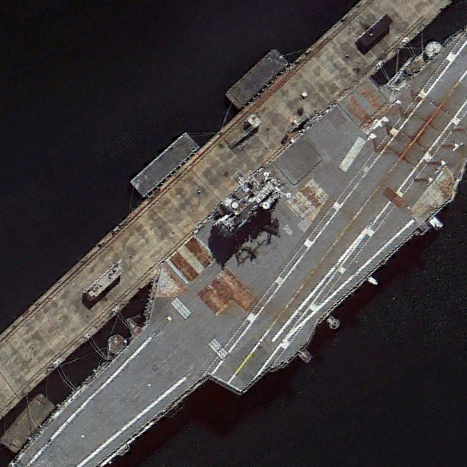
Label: aircraft_carrier